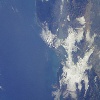
Label: water